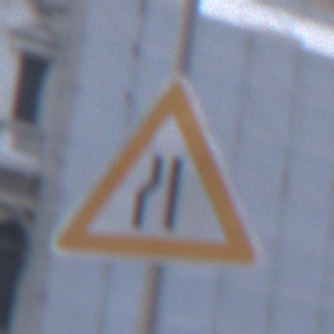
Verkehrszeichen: EinseitigVerengteFahrbahnLinks
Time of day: SunriseSunset
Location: Outdoor (Urban)
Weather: PartlyCloudy
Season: NotSpecified
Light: Natural